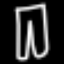
Label: pants